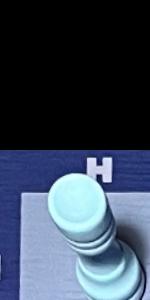
Label: Rook_White